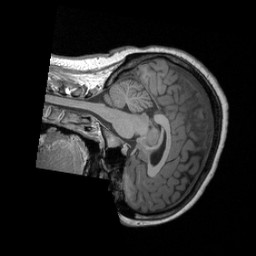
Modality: T1w
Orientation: sagittal
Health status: healthy
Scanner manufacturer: siemens
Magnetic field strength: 3 T
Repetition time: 2.3 s
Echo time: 0.00285 s